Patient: sex M, age 63
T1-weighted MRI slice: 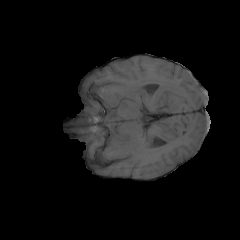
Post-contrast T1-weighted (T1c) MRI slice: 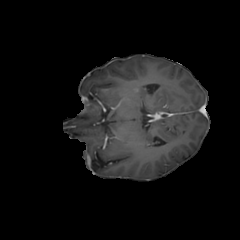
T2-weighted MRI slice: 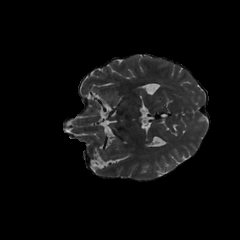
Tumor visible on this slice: no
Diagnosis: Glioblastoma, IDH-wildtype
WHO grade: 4